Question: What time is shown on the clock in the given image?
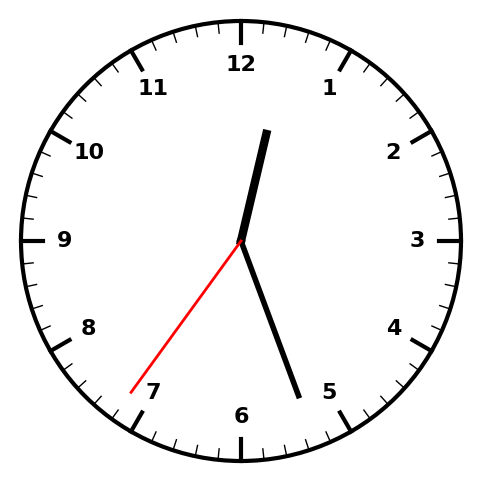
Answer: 12:26:36